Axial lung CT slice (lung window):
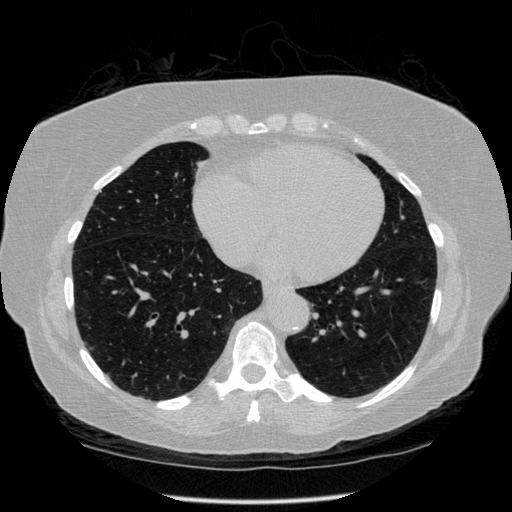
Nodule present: no